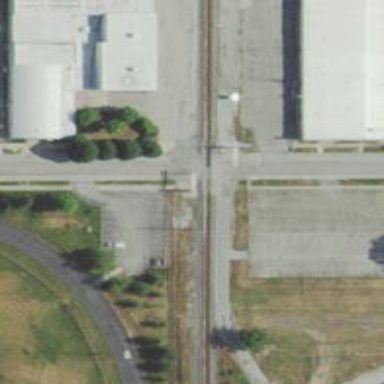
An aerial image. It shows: Crossing for the railway.